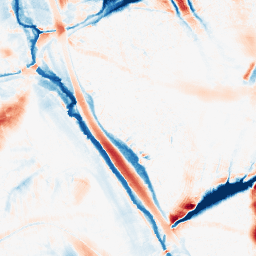
Category: morphological
Decomposition family: morphological_ellipse
Decomposition parameters: operation: average
width: 30
height: 50
Upsampling method: cubic_catmull_rom
Upsampling parameters: scale: 8
Upsampling scale: 8